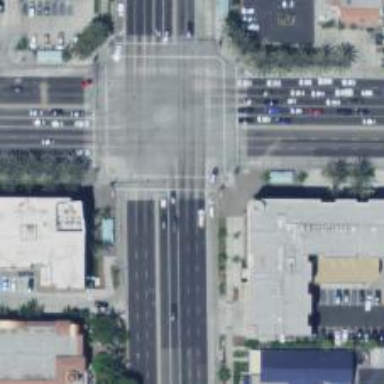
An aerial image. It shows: Primary highway with asphalt surface and separate sidewalk.